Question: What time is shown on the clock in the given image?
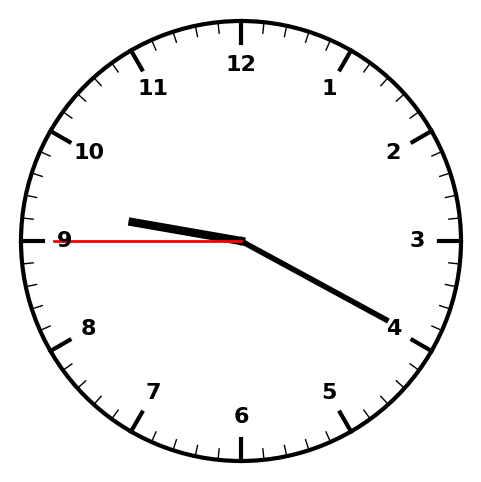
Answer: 09:19:45